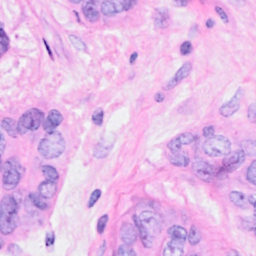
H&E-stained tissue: Breast